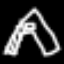
Label: The Eiffel Tower